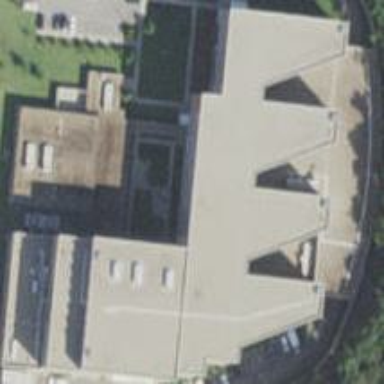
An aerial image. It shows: Prison building.